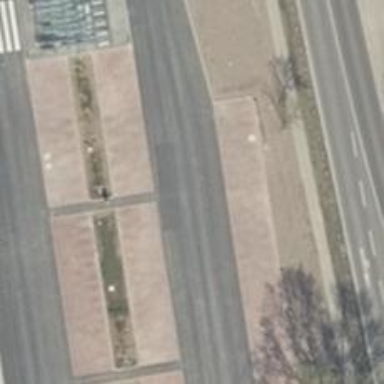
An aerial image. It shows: Footway along the road.